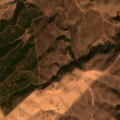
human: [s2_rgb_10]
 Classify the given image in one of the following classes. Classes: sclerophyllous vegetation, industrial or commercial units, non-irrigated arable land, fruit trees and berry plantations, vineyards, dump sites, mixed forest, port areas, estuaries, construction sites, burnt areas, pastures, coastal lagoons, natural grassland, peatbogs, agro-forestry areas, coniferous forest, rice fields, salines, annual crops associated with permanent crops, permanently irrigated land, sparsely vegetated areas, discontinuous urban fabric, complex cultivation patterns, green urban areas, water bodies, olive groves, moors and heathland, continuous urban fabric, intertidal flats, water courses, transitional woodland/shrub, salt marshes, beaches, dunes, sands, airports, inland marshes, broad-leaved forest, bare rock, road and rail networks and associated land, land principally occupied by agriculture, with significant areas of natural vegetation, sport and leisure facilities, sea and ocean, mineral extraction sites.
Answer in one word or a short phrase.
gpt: non-irrigated arable land, olive groves, land principally occupied by agriculture, with significant areas of natural vegetation, agro-forestry areas, coniferous forest, transitional woodland/shrub